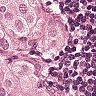
Metastatic tissue present: yes